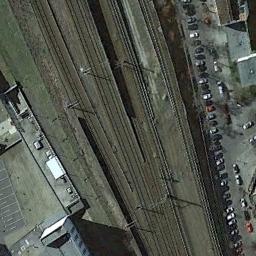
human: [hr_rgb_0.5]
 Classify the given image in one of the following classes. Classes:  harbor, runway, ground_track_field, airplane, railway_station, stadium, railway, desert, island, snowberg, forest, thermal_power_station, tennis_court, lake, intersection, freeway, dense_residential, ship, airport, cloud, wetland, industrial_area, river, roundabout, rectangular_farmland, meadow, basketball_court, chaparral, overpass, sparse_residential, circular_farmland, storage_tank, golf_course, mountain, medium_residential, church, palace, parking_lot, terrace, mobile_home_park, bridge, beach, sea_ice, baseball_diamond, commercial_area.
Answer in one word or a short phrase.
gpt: railway